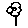
Label: flower